Question: I have a very simple HTML/CSS code, which has parent div 'pageWrapper', inside that I have, 'header', 'rightPanel'. I have boundary to 'pageWrapper', so 'header', and 'rightPanel' both should be shown inside boundary.
When I see HTML rendering in Visual Studio designer window, it shows correct output, rightPanel does come under border. But in IE/Chrome/Firefox, 'rightPanel' is not coming in boundary of 'pageWrapper'.
'''
<!DOCTYPE html>
<html xmlns="http://www.w3.org/1999/xhtml">
<head>
<title></title>
<style type="text/css">
#pageWrapper {
font: 14px/11.4;
width: 1000px;
background-color: #FFF;
margin-left: auto;
margin-right: auto;
border: 5px solid black;
}
#header {
height: 127px;
width: 1000px;
}
#logo {
position: relative;
left: 15px;
top: 4px;
}
#blogSlogan {
position: relative;
width: 270px;
left: 685px;
top: -125px;
}
#searchBox {
position: relative;
left: 685px;
top: -70px;
width: 290px;
}
#rightPanel {
position:relative;
background-color: red;
height: 600px;
width: 500px;
float: right;
}
</style>
</head>
<body>
<div id="pageWrapper">
<div id="header">
<img src="Images/linkedin.jpg" alt="Social voice logo"
height="109px" id="logo" />
<p id="blogSlogan">Your source for mobile/media marketing.</p>
<div id="searchBox">
<input type="text" name="search" size="25" value="Search" />
<input type="submit" value="SEARCH" />
</div>
</div>
<!-- End header-->
<div id="rightPanel">
</div>
<!-- End rightPanel-->
</div>
<!-- End pageWrapper-->
</body>
</html>
'''

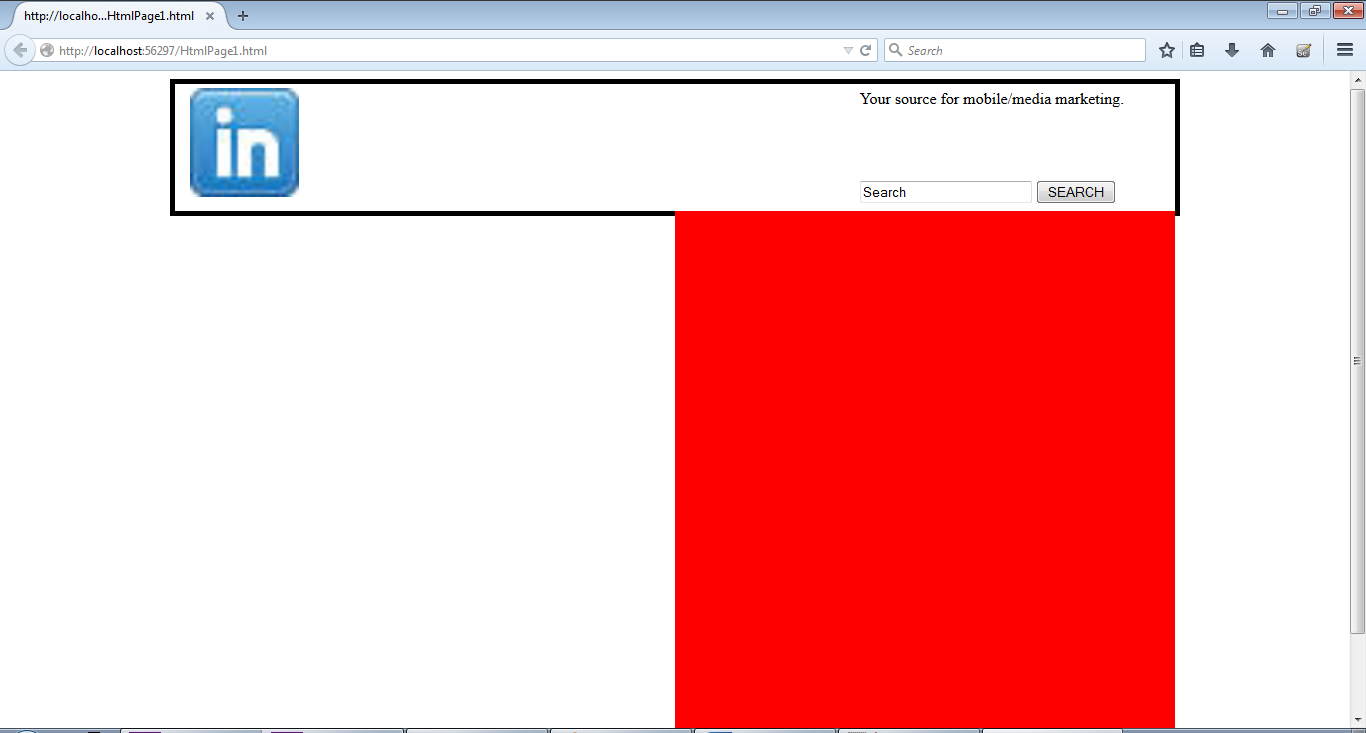
Answer: That's because you have floated the right panel, yet there's nothing after it to clear the float.
I'd consider reading a bit more about <URL>.
You need to add the following:
'''
#pageWrapper:after {
clear: both;
content: " ";
display: block;
visibility: hidden;
height: 0;
}
'''
Or if you need to support lower than IE8 (':after' isn't supported) , then you'll need to add an additional 'div' after your floated elements and make sure it has the CSS 'clear: both;'
<URL>